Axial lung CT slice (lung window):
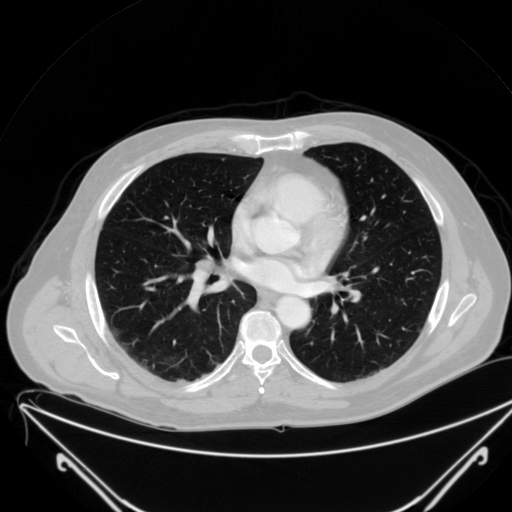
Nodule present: yes
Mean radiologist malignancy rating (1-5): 2